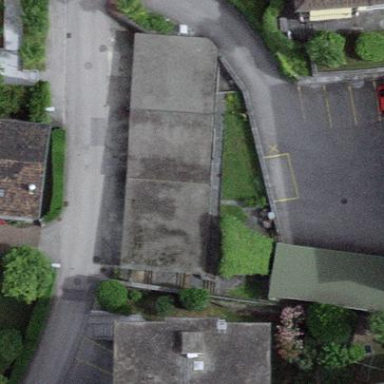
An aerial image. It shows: Carport building with flat roof.